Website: lowes
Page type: receipt
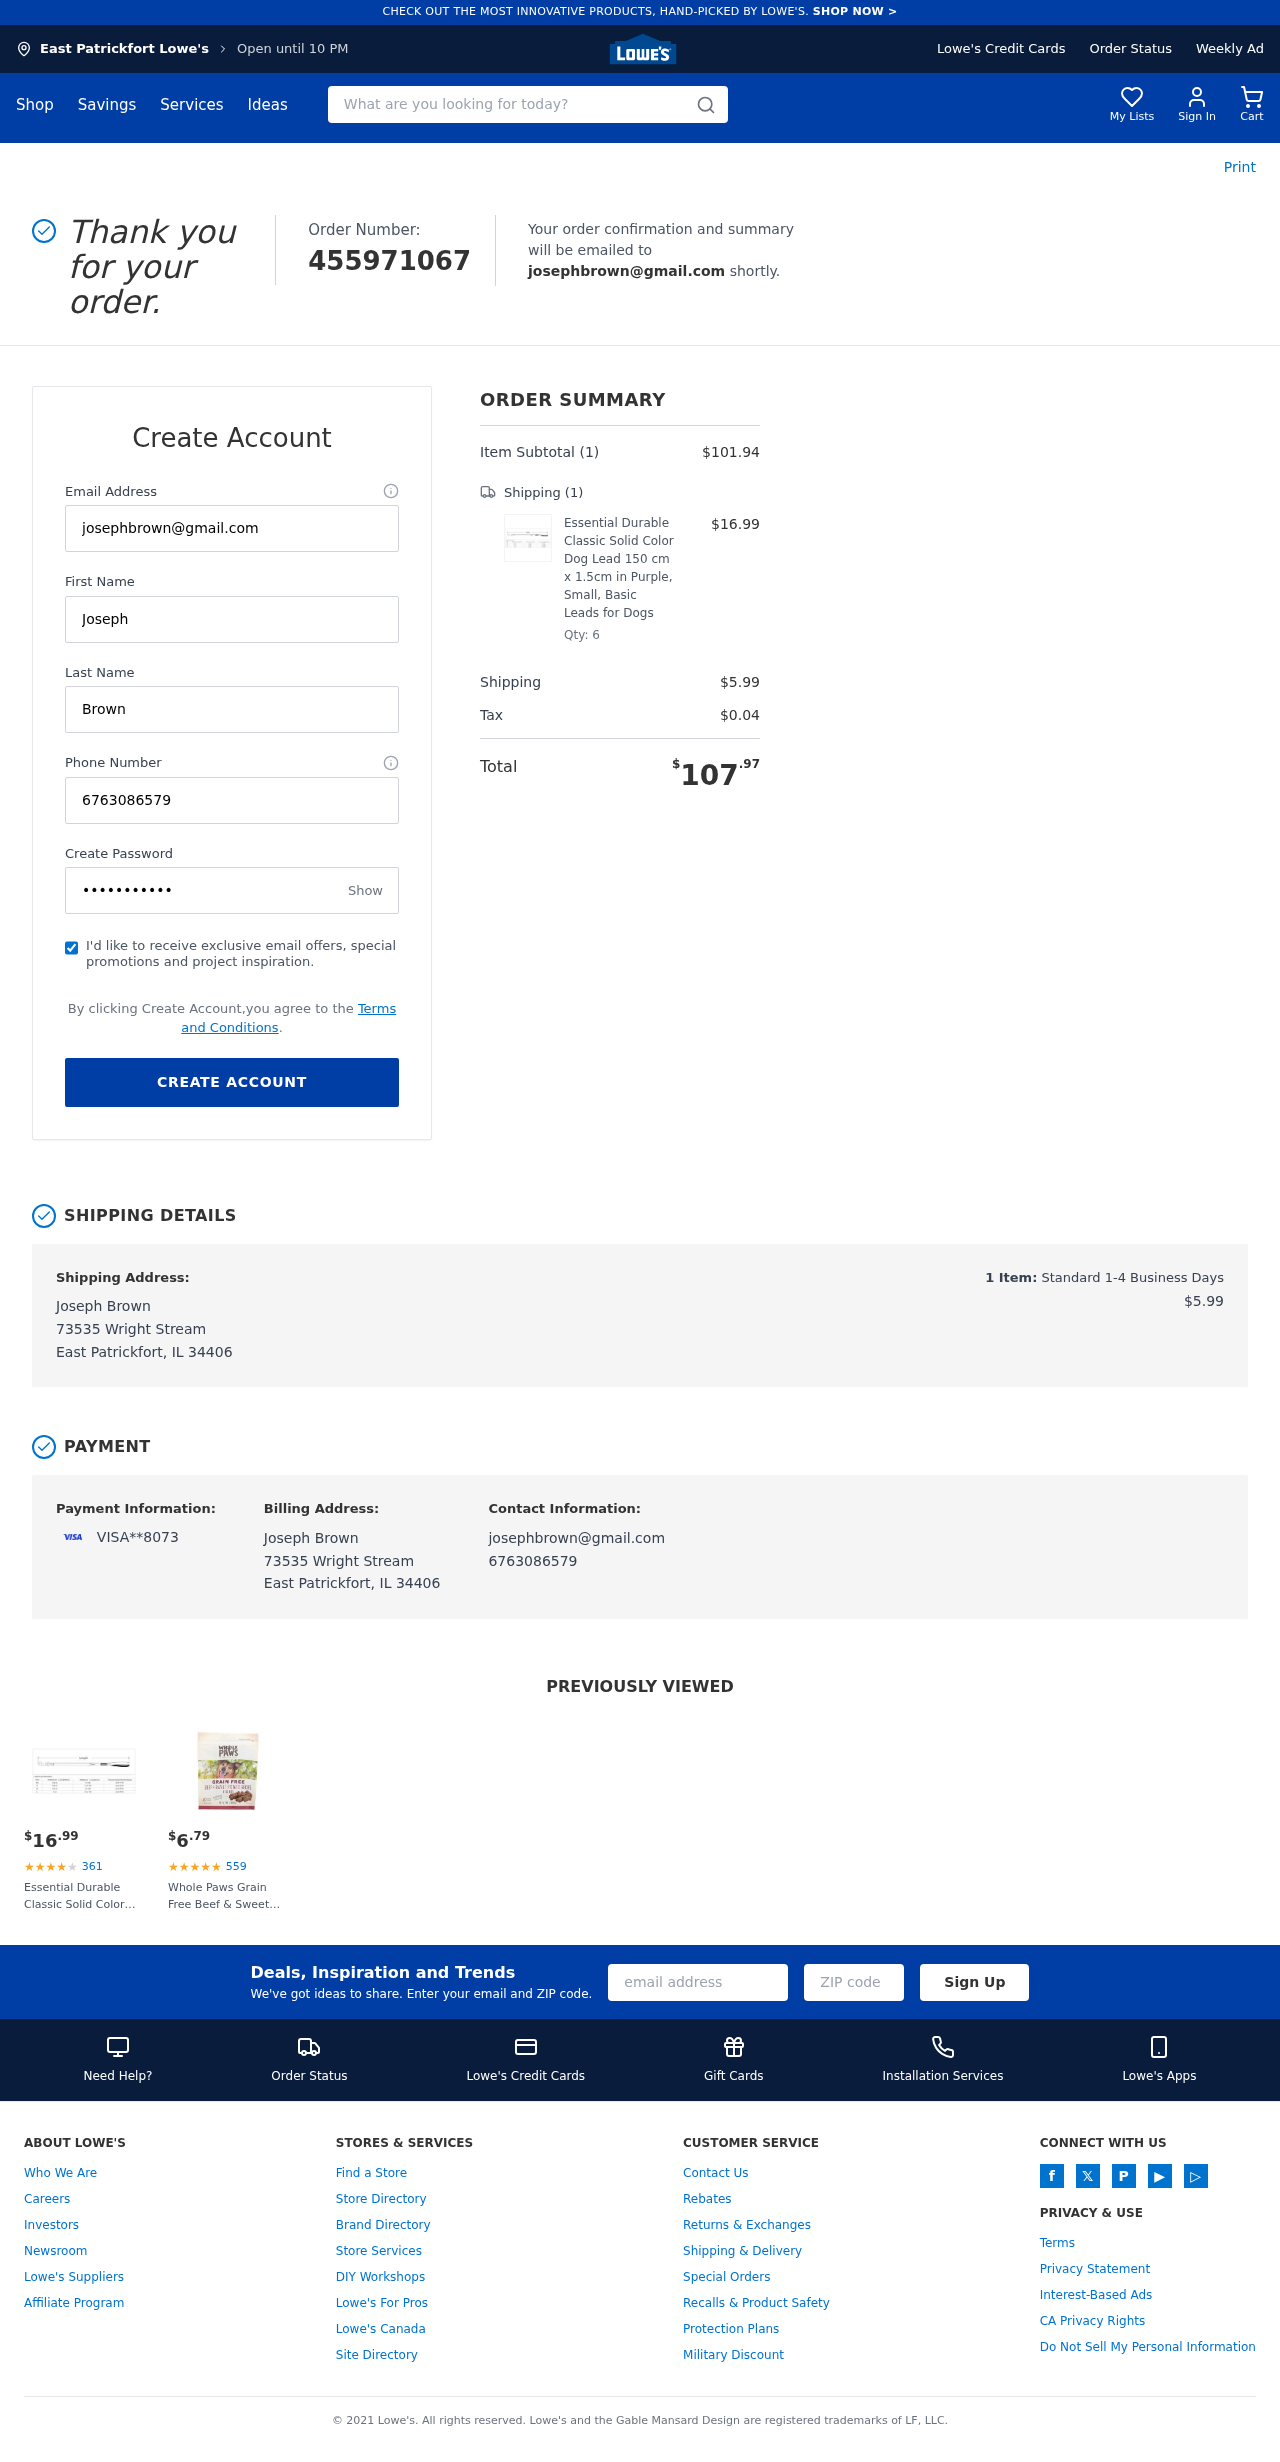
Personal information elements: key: PII_CARD_LAST4
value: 8073
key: PII_CARD_TYPE
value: VISA
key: PII_CITY
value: East Patrickfort
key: PII_EMAIL
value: josephbrown@gmail.com
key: PII_FULLNAME
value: Joseph Brown
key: PII_PHONE
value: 6763086579
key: PII_STREET
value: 73535 Wright Stream
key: PII_FIRSTNAME
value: Joseph
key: PII_LASTNAME
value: Brown
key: PII_CITY_STATE_ZIP
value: East Patrickfort, IL 34406
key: PII_FULLNAME2
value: Joseph Brown
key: PII_FULLNAME3
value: Joseph Brown
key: PII_FIRSTNAME2
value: Joseph
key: PII_FIRSTNAME3
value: Joseph
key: PII_LASTNAME2
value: Brown
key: PII_LASTNAME3
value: Brown
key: PII_FIRSTNAME_DERIVED
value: Joseph
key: PII_LASTNAME_DERIVED
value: Brown
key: PII_FULLNAME_DERIVED
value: Joseph Brown
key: PII_NAME_FULL_DERIVED
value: Joseph Brown
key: PII_POSTCODE
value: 34406
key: PII_STATE_ABBR
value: IL
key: PII_POSTCODE_FULL
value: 34406
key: PII_CITY_STATE
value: East Patrickfort, IL
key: PII_POSTCODE_NUMERIC
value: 34406
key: PII_EMAIL2
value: josephbrown@gmail.com
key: PII_EMAIL3
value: josephbrown@gmail.com
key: PII_PHONE_LINE
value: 6579
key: PII_PHONE_SUFFIX
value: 6579
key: PII_PHONE2
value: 6763086579
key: PII_PHONE3
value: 6763086579
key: PII_PHONE_NUMERIC
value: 6763086579
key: PII_PHONE_LINE_NUMERIC
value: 6579
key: PII_PHONE_SUFFIX_NUMERIC
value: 6579
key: PII_PHONE2_NUMERIC
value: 6763086579
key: PII_PHONE3_NUMERIC
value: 6763086579
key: PII_PHONE_DIGITS
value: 6763086579
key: PII_PHONE_LAST4
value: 6579
Product elements: key: PRODUCT1_NAME
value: Essential Durable Classic Solid Color Dog Lead 150 cm x 1.5cm in Purple, Small, Basic Leads for Dogs
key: PRODUCT1_PRICE
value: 16.99
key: PRODUCT1_QUANTITY
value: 6
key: PRODUCT2_NAME
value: Whole Paws Grain Free Beef & Sweet Potato Recipe Dog Biscuits, 16 oz
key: PRODUCT2_NUM_RATINGS
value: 559
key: PRODUCT2_PRICE
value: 6.79
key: PRODUCT1_PRICE2
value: $16.99
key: PRODUCT1_RATING2
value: ★
★
★
★
★
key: PRODUCT1_NUM_RATINGS2
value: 361
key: PRODUCT1_NAME2
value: Essential Durable Classic Solid Color Dog Lead 150 cm x 1.5cm in Purple, Small, Basic Leads for Dogs
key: PRODUCT2_RATING
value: ★
★
★
★
★
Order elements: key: ORDER_ID
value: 455971067
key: ORDER_NUM_ITEMS
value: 1
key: ORDER_SUBTOTAL
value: $101.94
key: ORDER_NUM_ITEMS2
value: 1
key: ORDER_SHIPPING_COST
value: $5.99
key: ORDER_TAX
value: $0.04
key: ORDER_TOTAL
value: $107.97
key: ORDER_NUM_ITEMS3
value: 1
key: ORDER_SHIPPING_COST2
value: $5.99
Search elements: key: HEADER_SEARCH
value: What are you looking for today?